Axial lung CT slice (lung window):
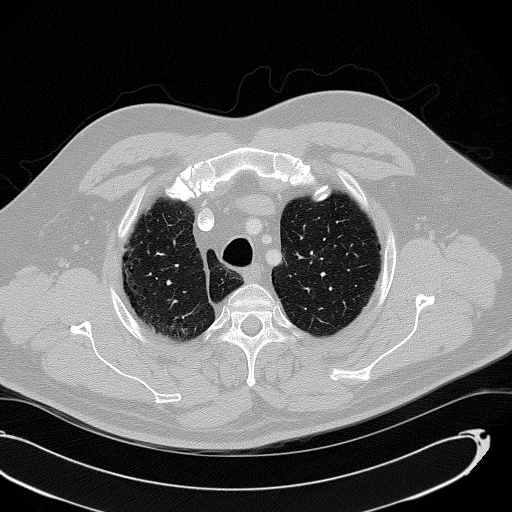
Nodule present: no